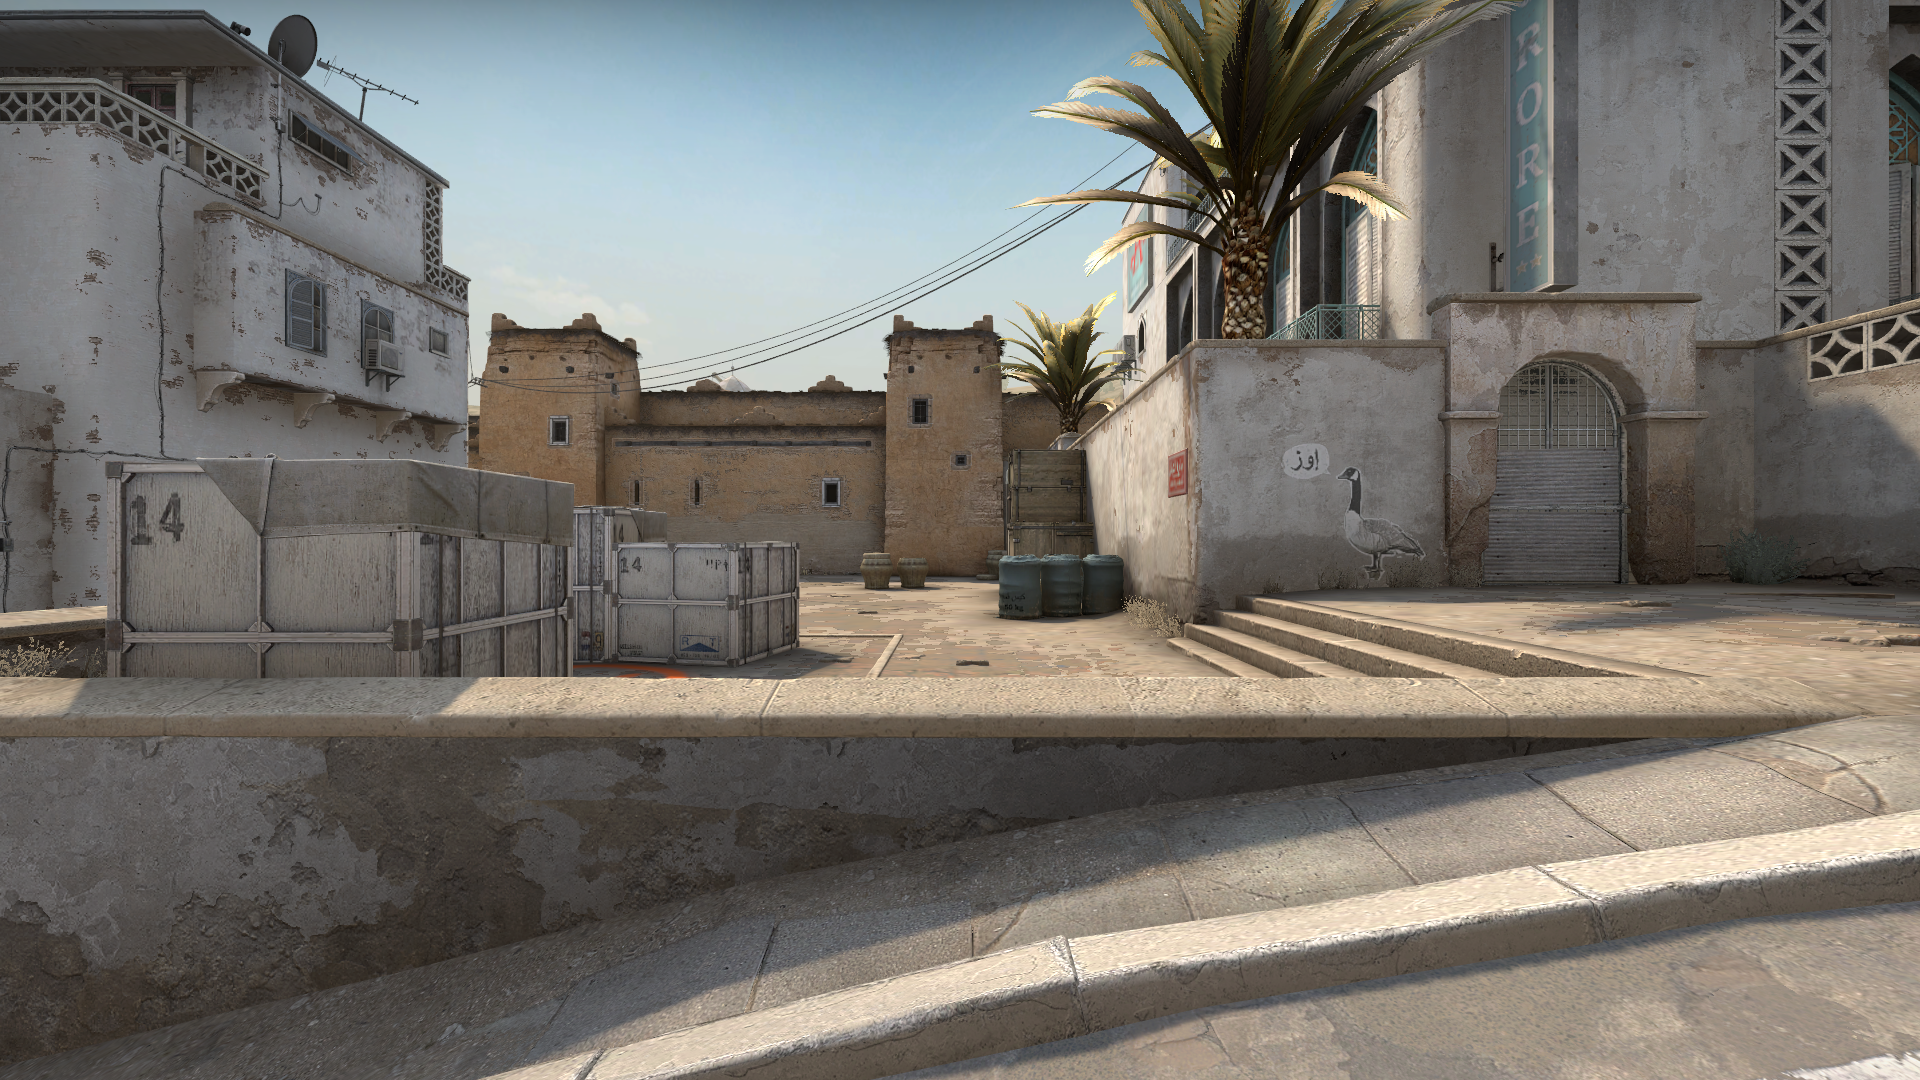
Map: de_dust2